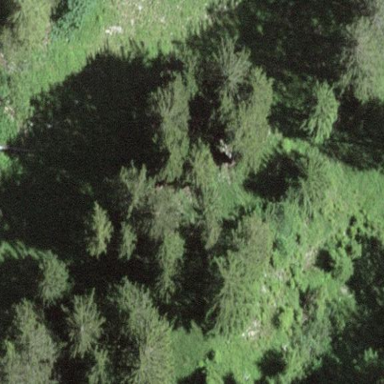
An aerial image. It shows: Forest area.